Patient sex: F
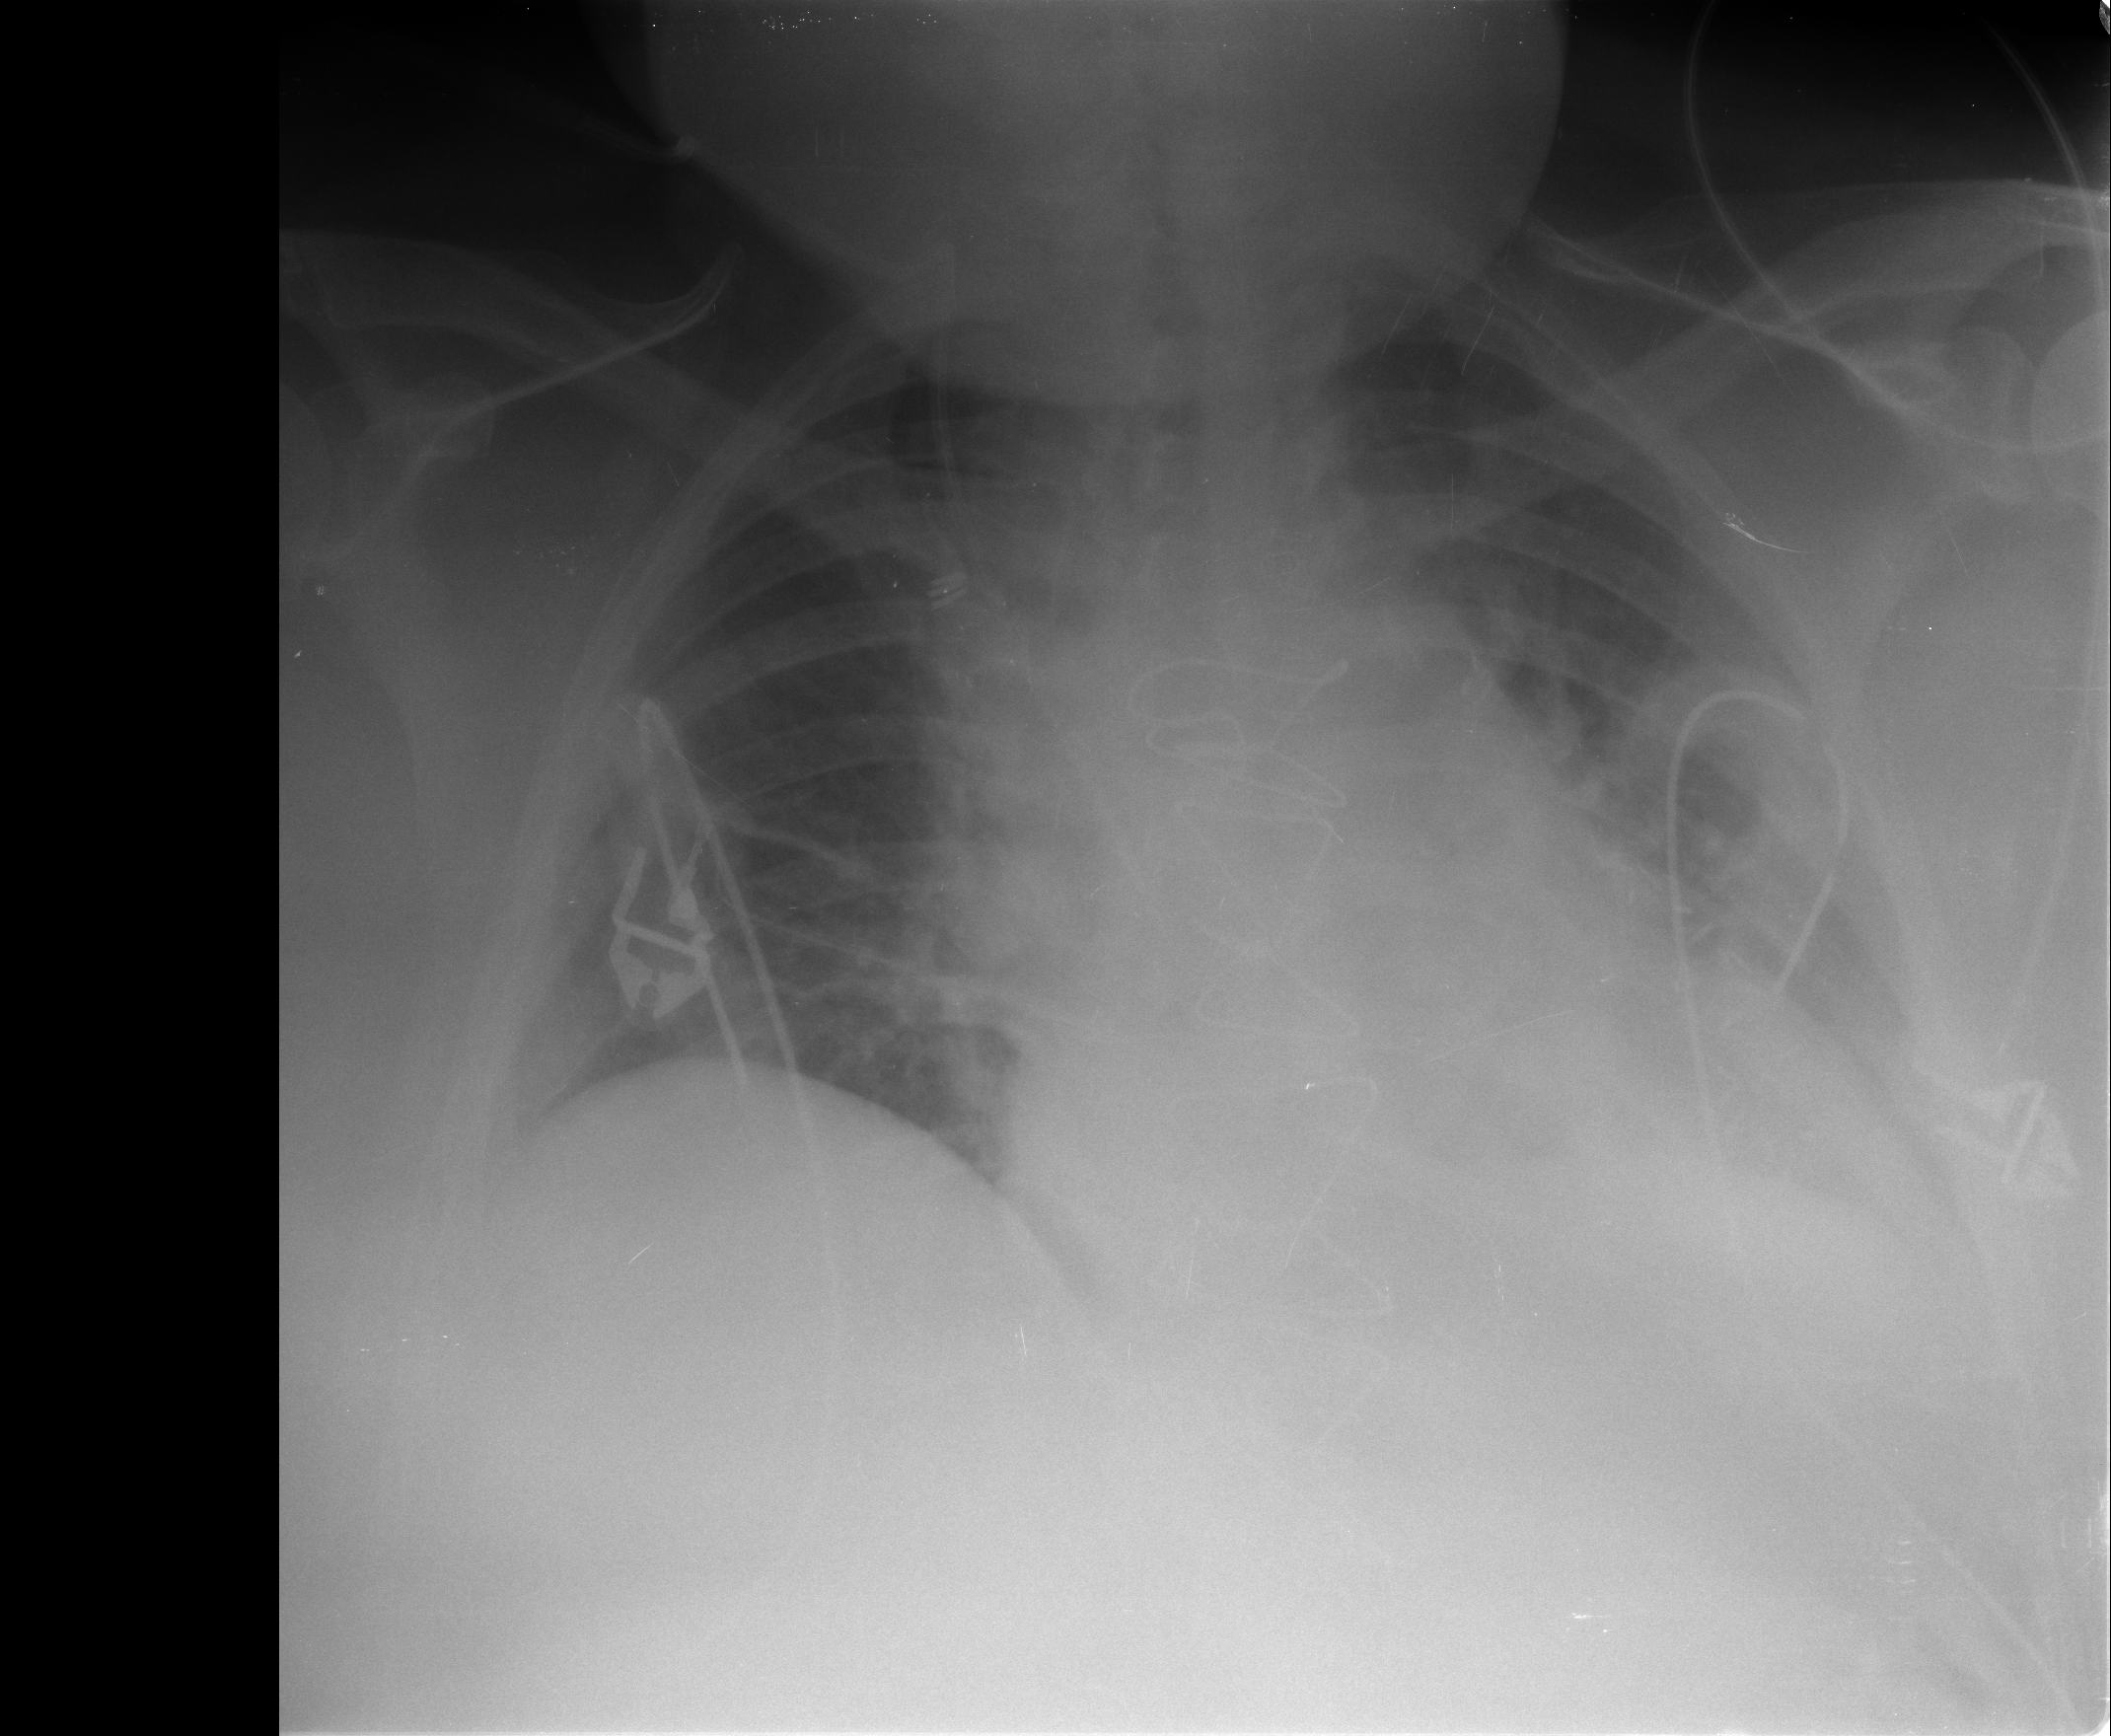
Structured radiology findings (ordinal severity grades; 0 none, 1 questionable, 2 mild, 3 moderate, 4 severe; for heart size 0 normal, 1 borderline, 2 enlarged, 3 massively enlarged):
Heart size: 2
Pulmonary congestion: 2
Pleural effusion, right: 0
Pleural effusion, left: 2
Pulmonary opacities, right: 1
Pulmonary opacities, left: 0
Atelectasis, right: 2
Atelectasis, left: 2